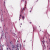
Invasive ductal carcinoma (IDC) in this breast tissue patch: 0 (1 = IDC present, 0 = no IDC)